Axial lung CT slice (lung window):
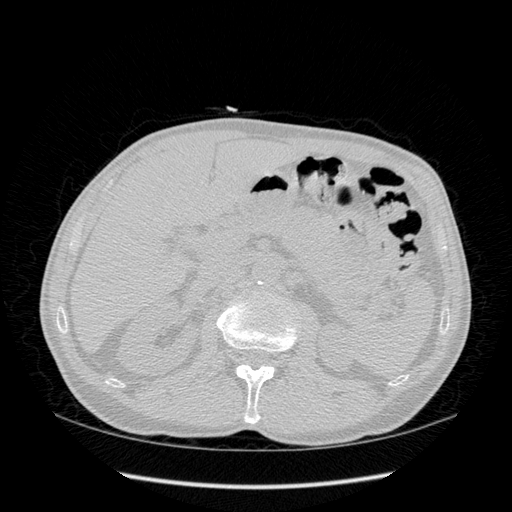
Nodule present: no